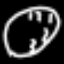
Label: clock